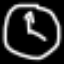
Label: clock